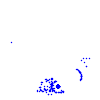
Particle: kaon